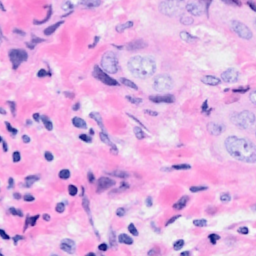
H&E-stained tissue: Breast